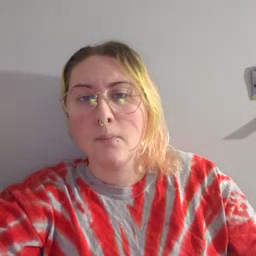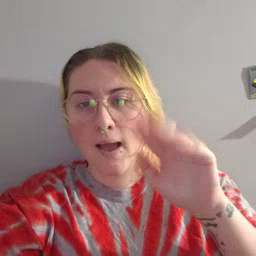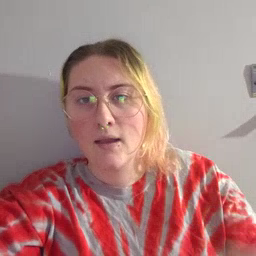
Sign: bye